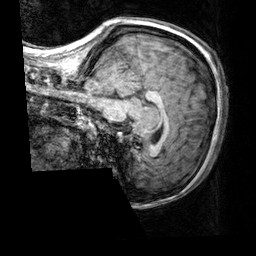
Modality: T1w
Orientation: sagittal
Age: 21
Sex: female
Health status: healthy
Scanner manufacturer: siemens
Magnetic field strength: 3 T
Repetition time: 2.3 s
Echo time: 0.00303 s